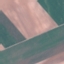
Label: AnnualCrop